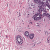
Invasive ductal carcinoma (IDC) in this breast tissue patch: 0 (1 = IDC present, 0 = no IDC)